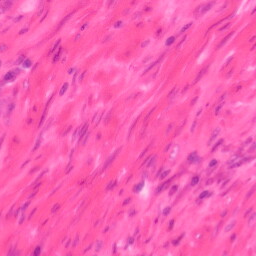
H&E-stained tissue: Colon